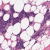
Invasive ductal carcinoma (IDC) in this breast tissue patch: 1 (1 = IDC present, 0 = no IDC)